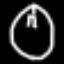
Label: clock